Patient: sex M, age 69
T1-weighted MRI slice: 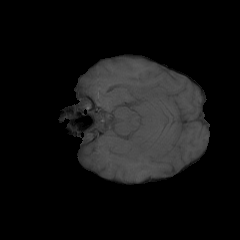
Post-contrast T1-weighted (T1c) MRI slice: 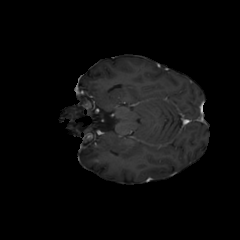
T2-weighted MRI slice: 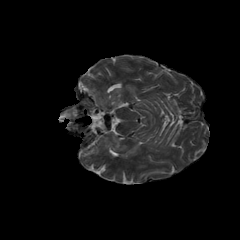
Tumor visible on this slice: no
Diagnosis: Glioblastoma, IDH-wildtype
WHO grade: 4